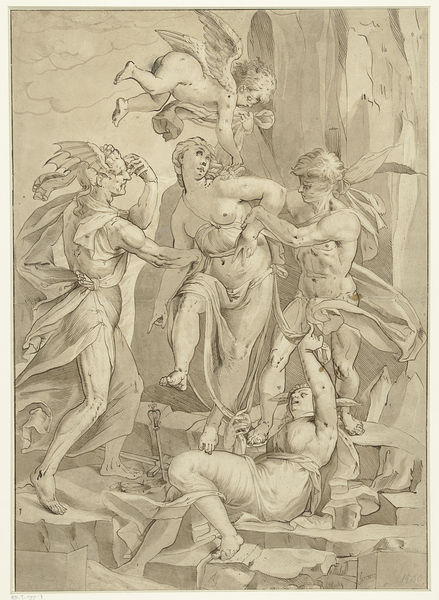
Titel: De Deugd in strijd met de Onwetendheid, de Dwaling en de Vooringenomenheid
Künstler: Andrea Andreani
Standort: Amsterdam
Institution: Rijksmuseum
Schlagwörter: felsen, flügel, fuß, hand, himmel, kampf, mann, nackt, weiß, wolken, frauen, braun, busen, frau, männer, zeichnung, blick, böse, stein, haare, fliegen, stock, engel, fels, treppe, stufen, raub, teufel, amor, weolke, sabinerin